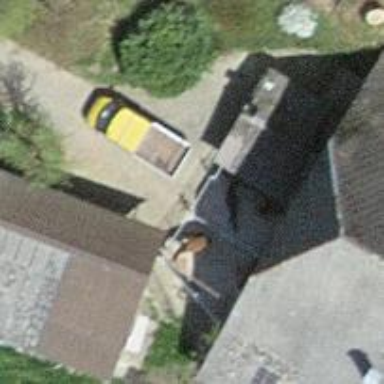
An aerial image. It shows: Garage building.